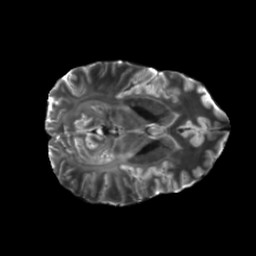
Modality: T2w
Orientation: axial
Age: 26
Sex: female
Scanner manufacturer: siemens
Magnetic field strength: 6.98 T
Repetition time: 7.776 s
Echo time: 0.076 s